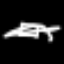
Label: square